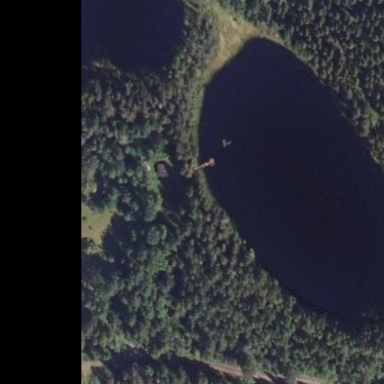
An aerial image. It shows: Serene lake surrounded by nature.